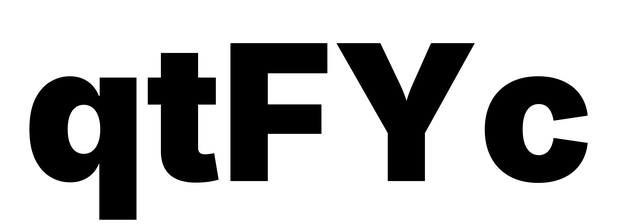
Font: Inter_Black